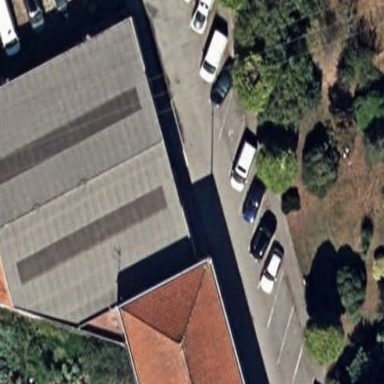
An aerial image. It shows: Parking area with surface.